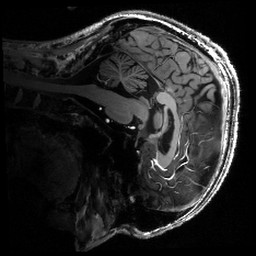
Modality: T1w
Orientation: sagittal
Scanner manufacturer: siemens
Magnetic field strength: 6.98 T
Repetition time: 2.5 s
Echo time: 0.00306 s